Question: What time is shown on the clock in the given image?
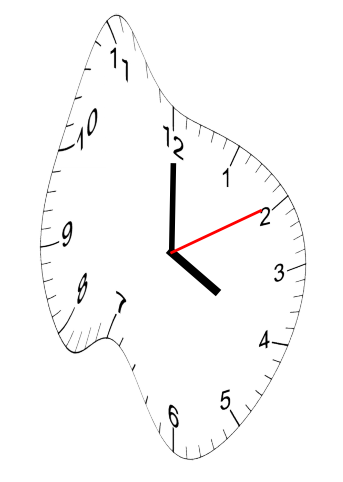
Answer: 04:00:10